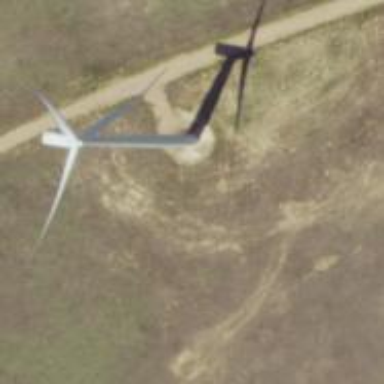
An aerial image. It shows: Wind generator using horizontal axis wind turbines.